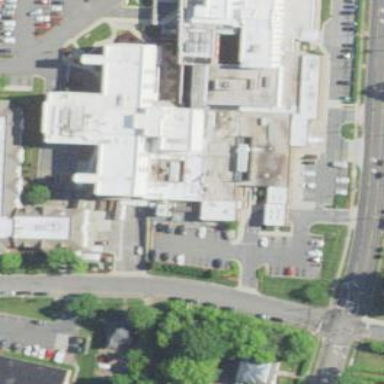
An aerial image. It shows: Hospital building.